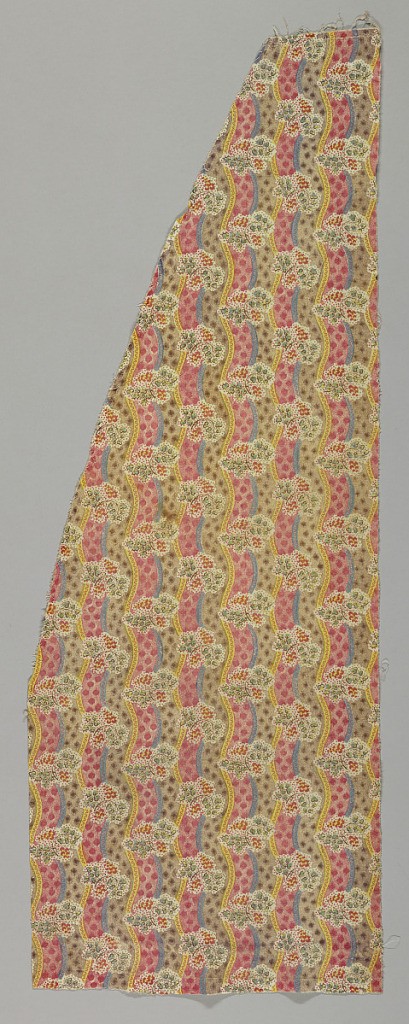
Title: Textile
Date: late 19th century
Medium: cotton Technique: printed by engraved roller on plain weave
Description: Shaped fragment, probably from a dress, showing a wavy stripe of rose and light brown, edged with yellow and blue stripes. Small flower clusters interrupt stripe.